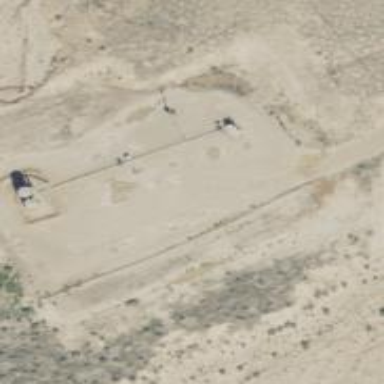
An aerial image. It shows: Petroleum well that is man-made.